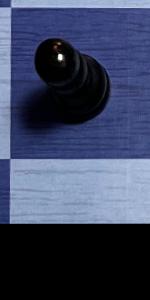
Label: Empty